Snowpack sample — Snodgrass Mountain, Crested Butte, Colorado (2/4/25, 12:06 PM MST)
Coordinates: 38.923, -106.968
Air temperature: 35 °F
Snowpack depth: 80 cm
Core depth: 70 cm
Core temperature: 32 °F
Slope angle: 14°, slope face: 78°
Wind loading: low
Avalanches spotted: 0
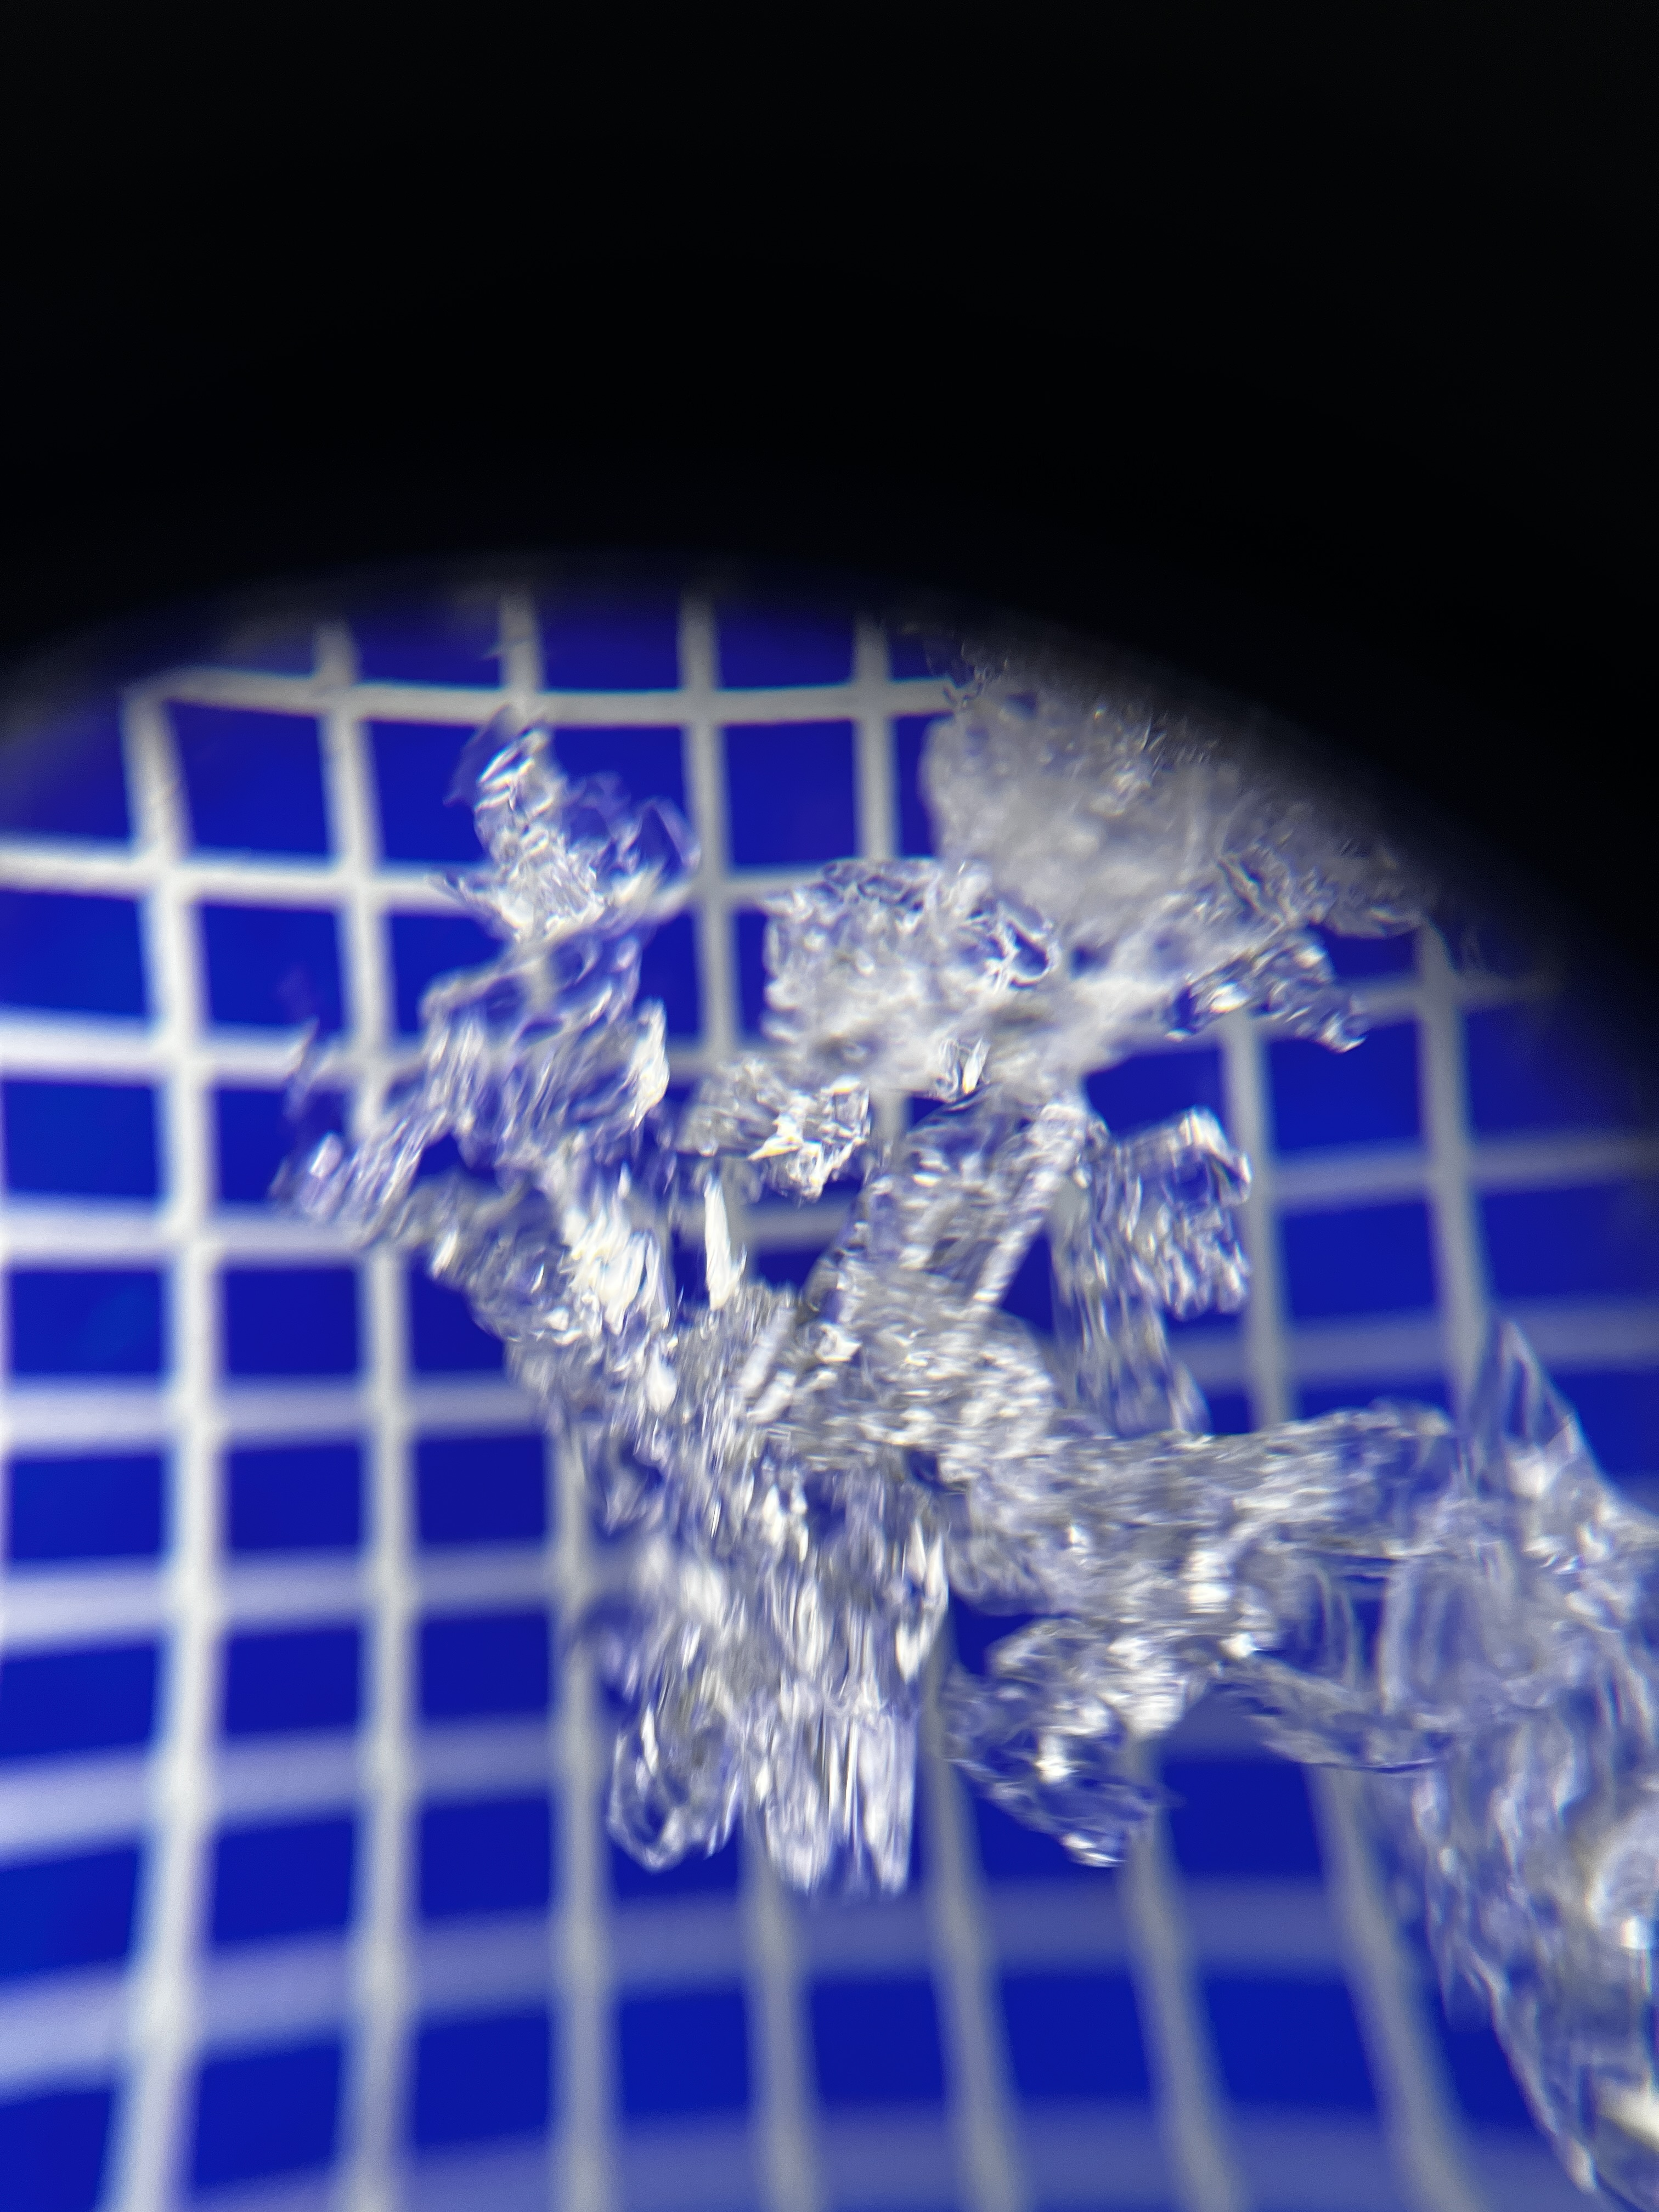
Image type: magnified_profile
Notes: No avalanches nearby, unusually warm weather for the last month reported by residents, Collected 25 yards from treeline